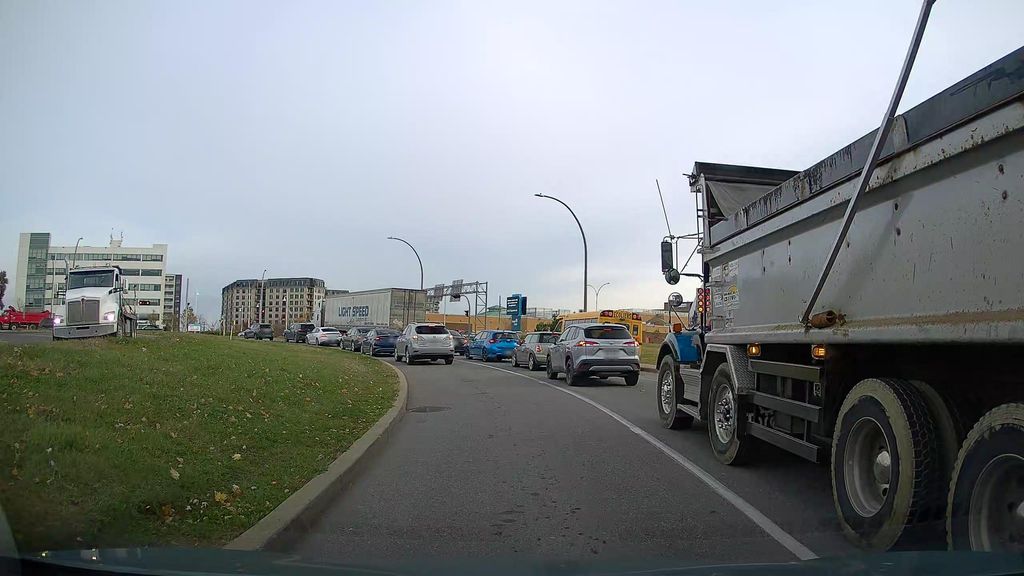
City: montreal